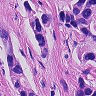
Metastatic tissue present: yes